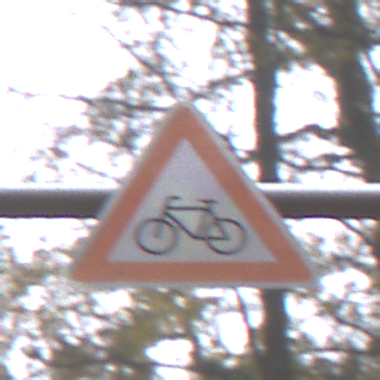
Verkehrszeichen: RadverkehrRechts
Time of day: MorningAfternoon
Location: Outdoor (Nature)
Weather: Overcast
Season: Autumn
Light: Natural